Field crop: tomato
Growth stage: 2
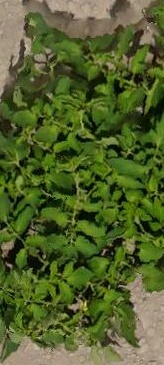
Species: tomato